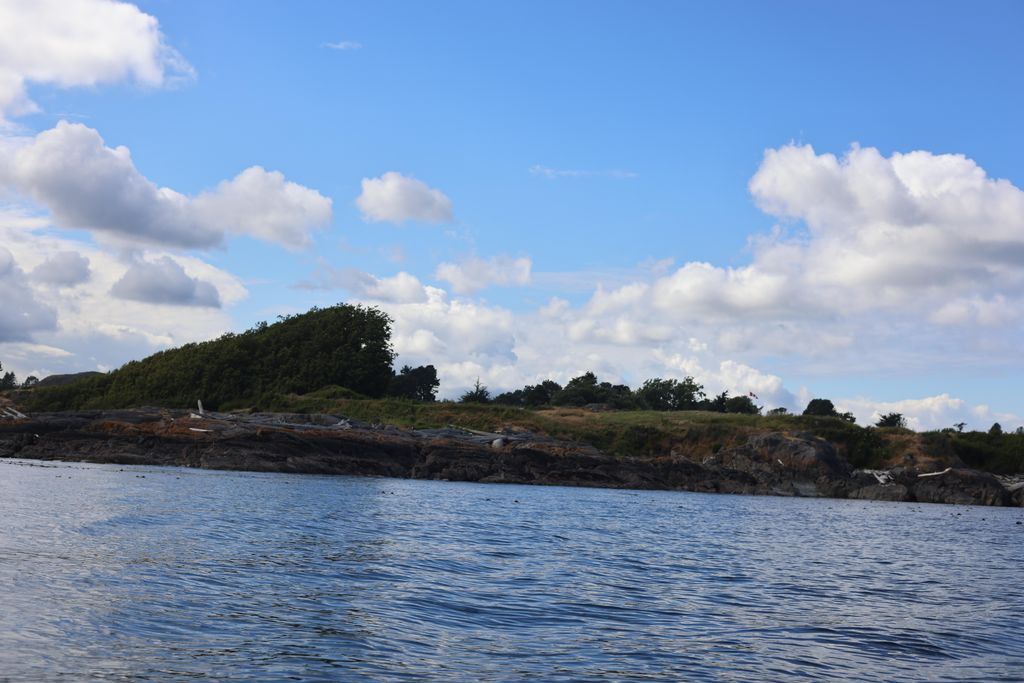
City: victoria